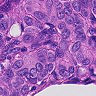
Metastatic tissue present: yes